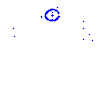
Particle: proton